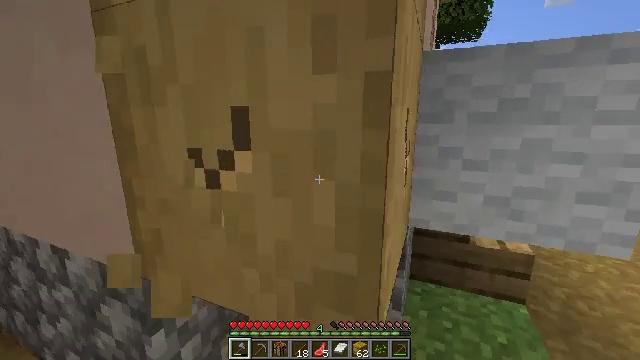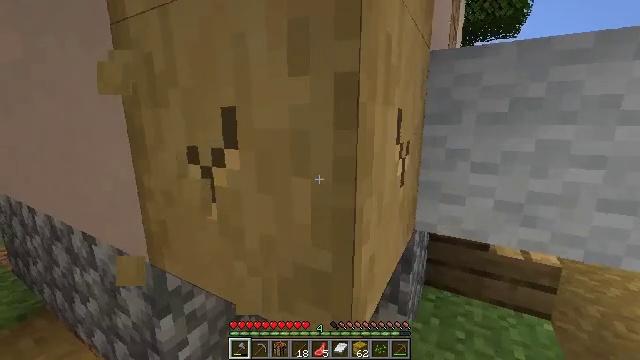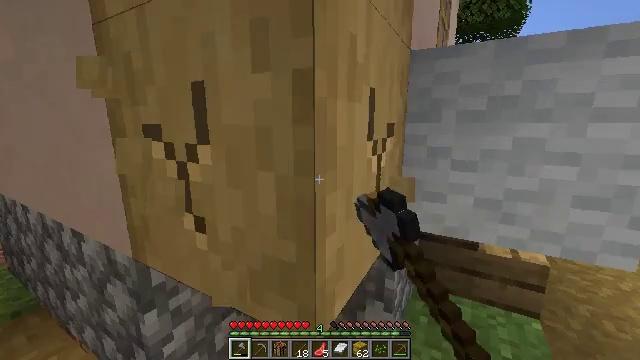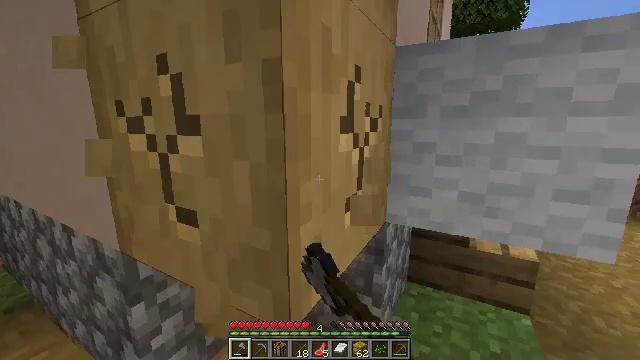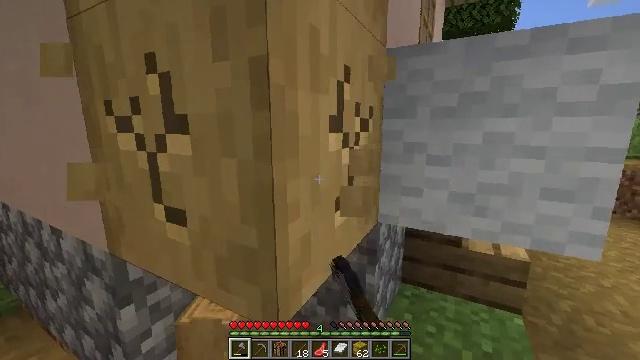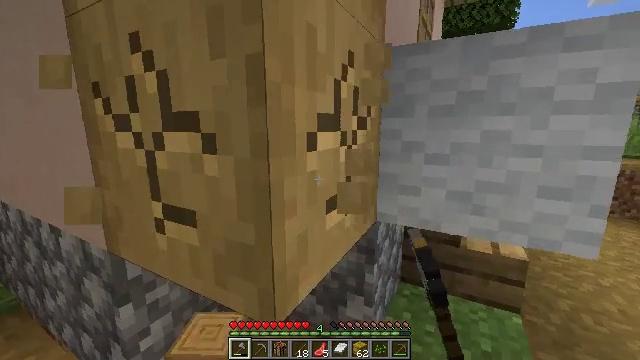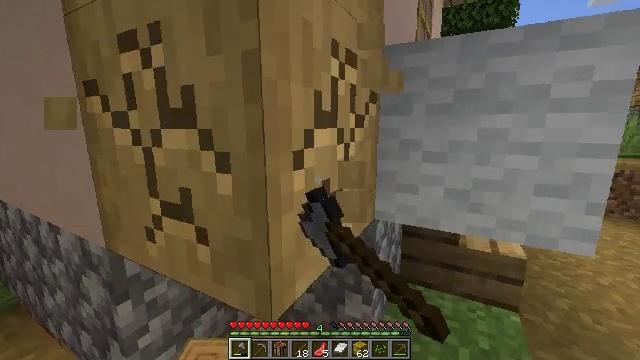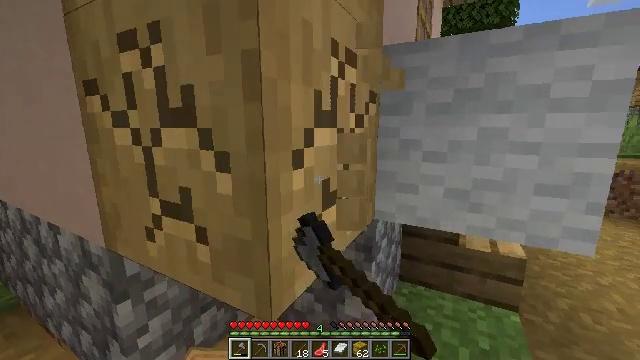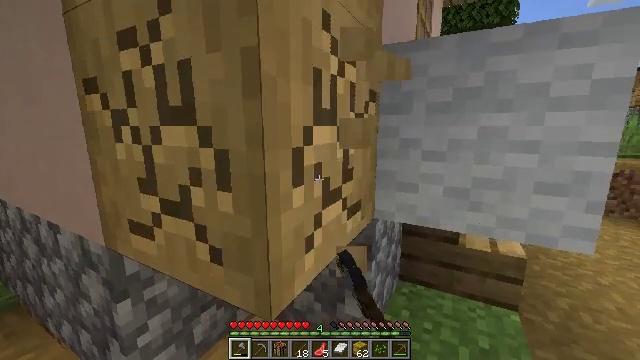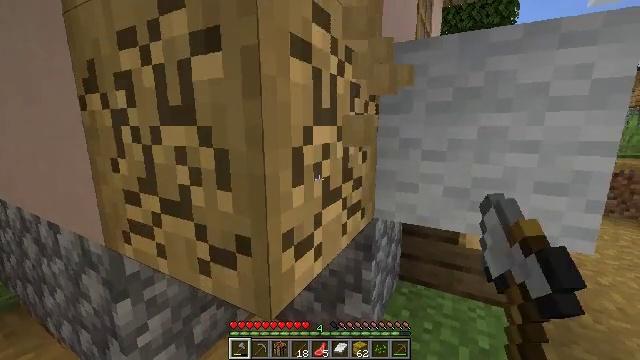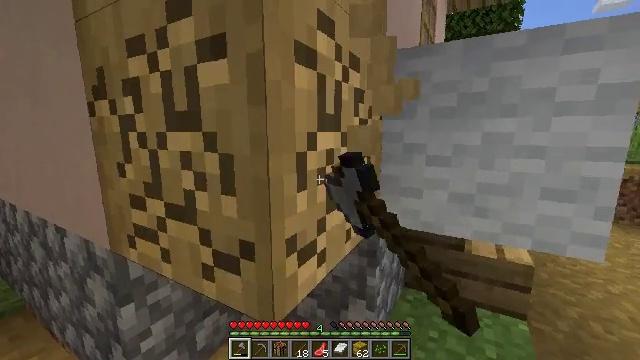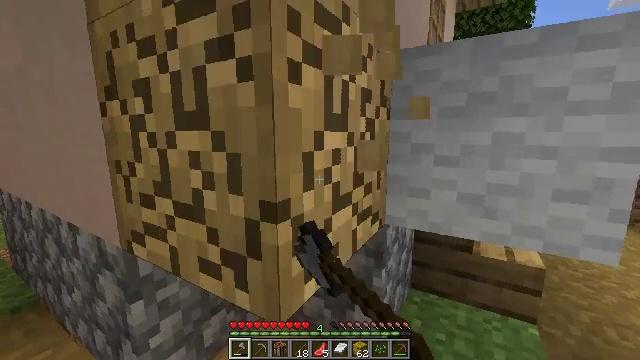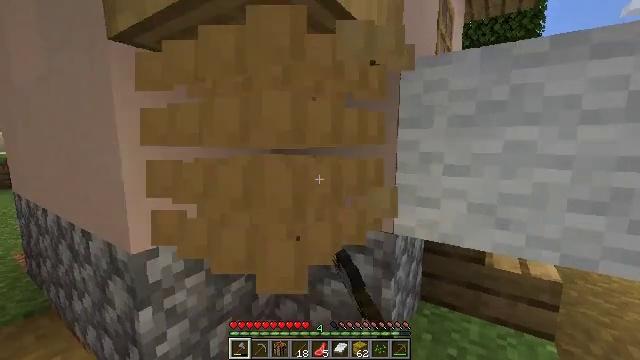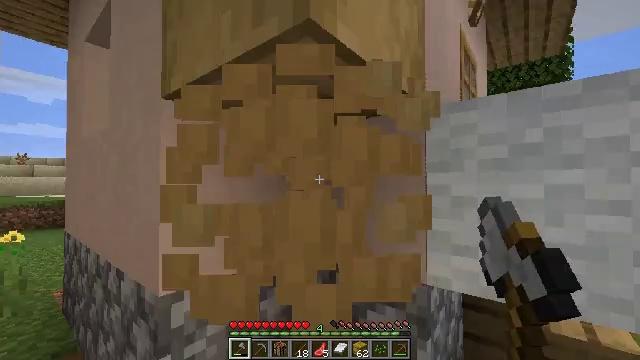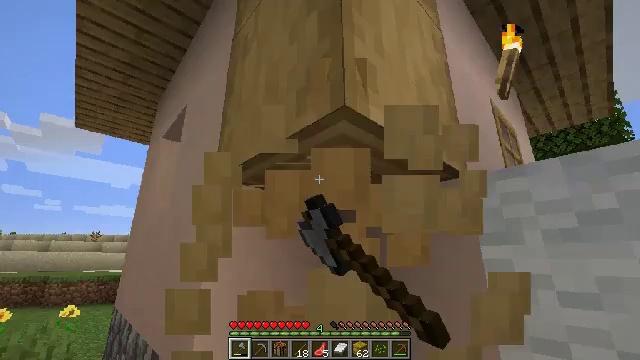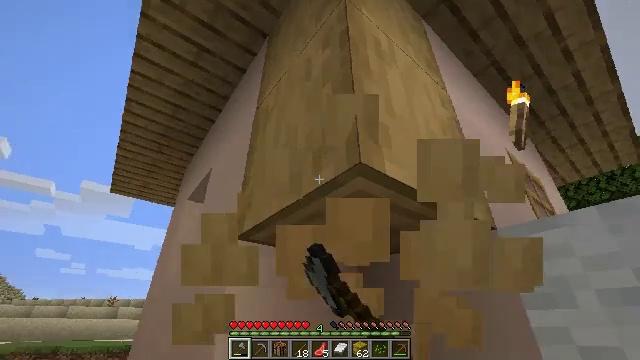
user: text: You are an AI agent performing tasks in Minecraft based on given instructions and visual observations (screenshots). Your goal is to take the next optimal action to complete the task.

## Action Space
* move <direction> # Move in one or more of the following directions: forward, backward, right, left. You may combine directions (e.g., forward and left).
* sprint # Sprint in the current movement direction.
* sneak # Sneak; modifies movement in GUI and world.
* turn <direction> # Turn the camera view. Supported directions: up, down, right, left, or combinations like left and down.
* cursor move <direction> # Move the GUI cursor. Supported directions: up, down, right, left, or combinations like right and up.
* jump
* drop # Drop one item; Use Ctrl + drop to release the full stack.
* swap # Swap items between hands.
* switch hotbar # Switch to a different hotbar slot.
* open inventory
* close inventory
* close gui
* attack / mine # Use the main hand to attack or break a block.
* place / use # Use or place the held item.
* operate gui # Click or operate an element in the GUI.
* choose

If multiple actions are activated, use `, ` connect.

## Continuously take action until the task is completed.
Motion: motion action
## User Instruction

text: Gather stripped oak log from a tree.
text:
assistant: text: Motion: turn left, attack / mine
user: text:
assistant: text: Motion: attack / mine
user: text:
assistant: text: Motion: attack / mine
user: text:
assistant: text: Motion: attack / mine
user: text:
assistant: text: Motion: attack / mine
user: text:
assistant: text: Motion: attack / mine
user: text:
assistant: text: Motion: attack / mine
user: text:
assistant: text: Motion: attack / mine
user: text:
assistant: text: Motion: attack / mine
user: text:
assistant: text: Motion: turn up, attack / mine
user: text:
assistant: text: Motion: turn left, attack / mine
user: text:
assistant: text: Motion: turn left and up, attack / mine
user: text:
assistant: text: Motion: turn left and up, attack / mine
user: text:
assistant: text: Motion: turn left and up, attack / mine
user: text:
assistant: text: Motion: turn left and up, attack / mine
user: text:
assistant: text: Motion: turn left and up, attack / mine
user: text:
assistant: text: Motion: attack / mine
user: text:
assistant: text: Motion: attack / mine
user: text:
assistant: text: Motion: attack / mine
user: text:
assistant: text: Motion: attack / mine
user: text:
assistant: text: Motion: attack / mine
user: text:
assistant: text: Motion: attack / mine
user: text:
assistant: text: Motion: attack / mine
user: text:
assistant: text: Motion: attack / mine
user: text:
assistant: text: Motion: attack / mine
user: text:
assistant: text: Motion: attack / mine
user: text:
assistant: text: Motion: attack / mine
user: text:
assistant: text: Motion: attack / mine
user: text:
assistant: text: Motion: attack / mine
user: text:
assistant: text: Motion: attack / mine